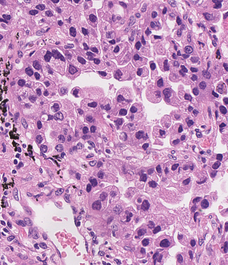
Tumor epithelial tissue: yes
Tumor-associated stroma tissue: yes
Normal tissue: no